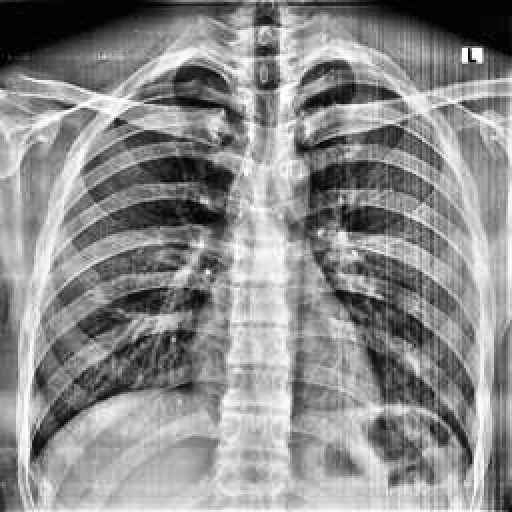
Finding: NORMAL